Question: I got following html:
'''
<html>
<head>
</head>
<img width='100%' id='testImage' src='testImg1.png'>
</html>
'''
and I'm trying to reload the image with another src:
'''
public Main()
{
InitializeComponent();
webBrowser1.Url = new Uri(@"D:\TestData\TestData.html");
webBrowser1.AllowWebBrowserDrop = false;
webBrowser1.Navigated += new WebBrowserNavigatedEventHandler(webBrowser_Navigated);
}
void webBrowser_Navigated(object sender, WebBrowserNavigatedEventArgs e)
{
HtmlElement head = webBrowser1.Document.GetElementsByTagName("head")[0];
HtmlElement scriptEl = webBrowser1.Document.CreateElement("script");
IHTMLScriptElement element = (IHTMLScriptElement)scriptEl.DomElement;
element.text = "function reloadGraphic()" +
"{ " +
"document.getElementById('testImage').src="" + @"D:\TestData estImg2.png" + ""; " +
"alert('Executed')" +
"}";
head.AppendChild(scriptEl);
webBrowser1.Document.InvokeScript("reloadGraphic");
}
'''
The function executes fine but everytime it ends in that:

Anyone got an idea what I'm doing wrong here?
Any help is much appreciated. Thanks in advance.
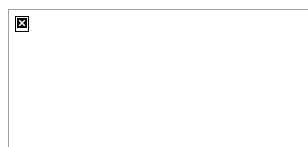
Answer: ....I got the culprit: html + backslashes = not good. Used slashes instead in the path and it's working now.